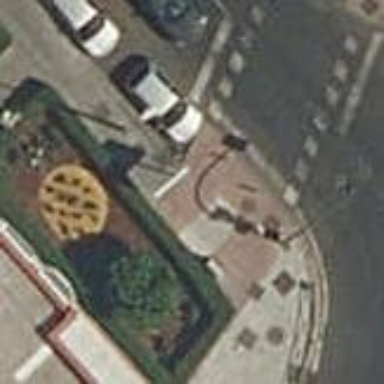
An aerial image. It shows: Garden with kerb border.